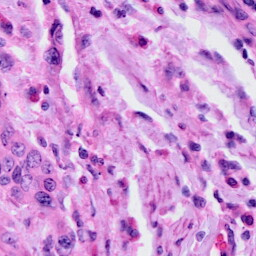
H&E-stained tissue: Cervix